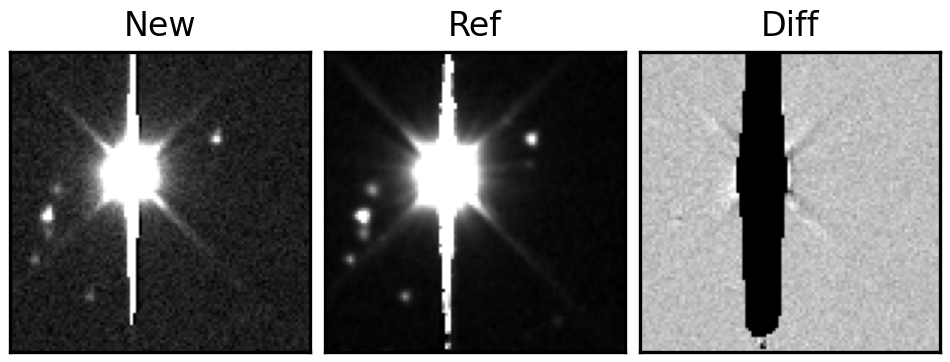
Label: bogus